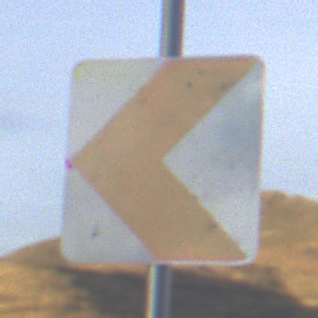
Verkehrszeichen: RichtungstafelnInKurvenKleinRechts
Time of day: SunriseSunset
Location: Outdoor (Nature)
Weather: PartlyCloudy
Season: NotSpecified
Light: Natural